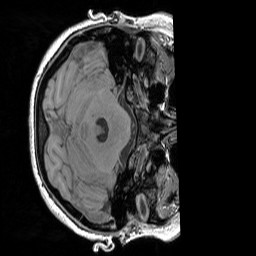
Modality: T1w
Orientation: axial
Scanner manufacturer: siemens
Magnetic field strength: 3 T
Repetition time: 1.83 s
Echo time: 0.00303 s